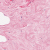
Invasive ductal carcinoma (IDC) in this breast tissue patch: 0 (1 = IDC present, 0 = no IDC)